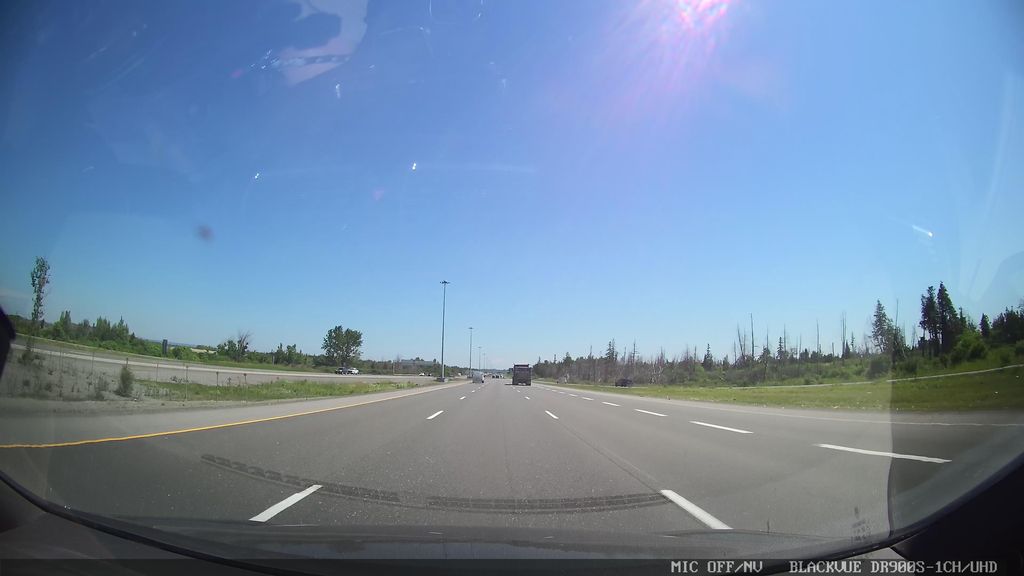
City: ottawa-gatineau